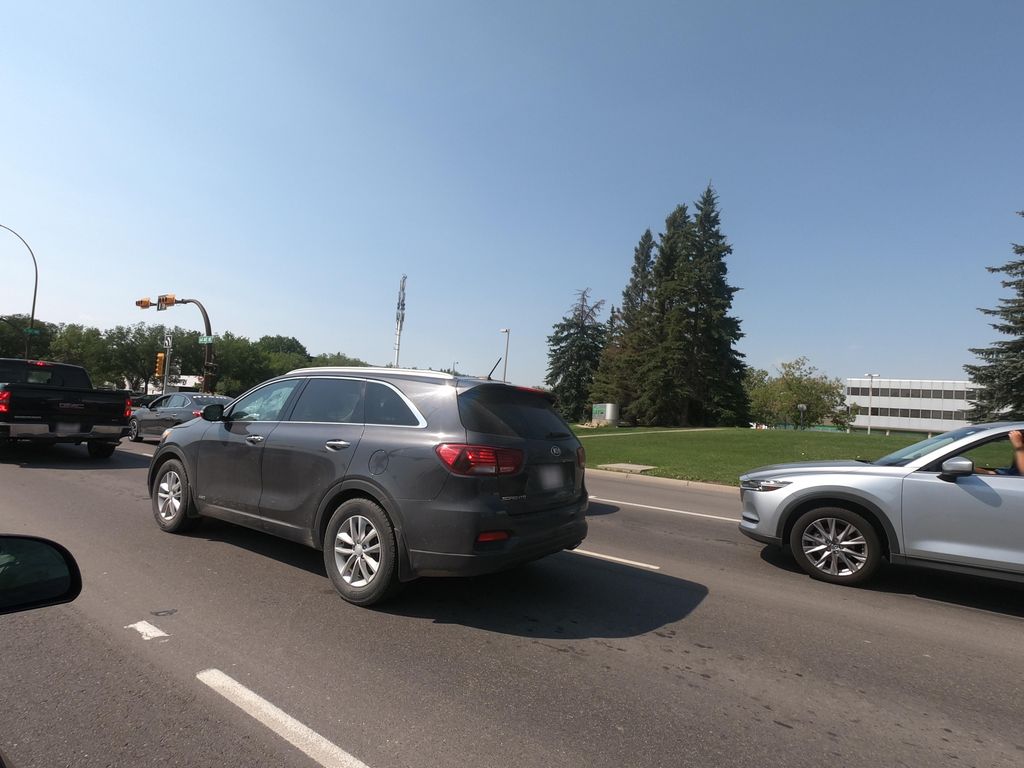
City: calgary